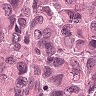
Metastatic tissue present: yes